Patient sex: F
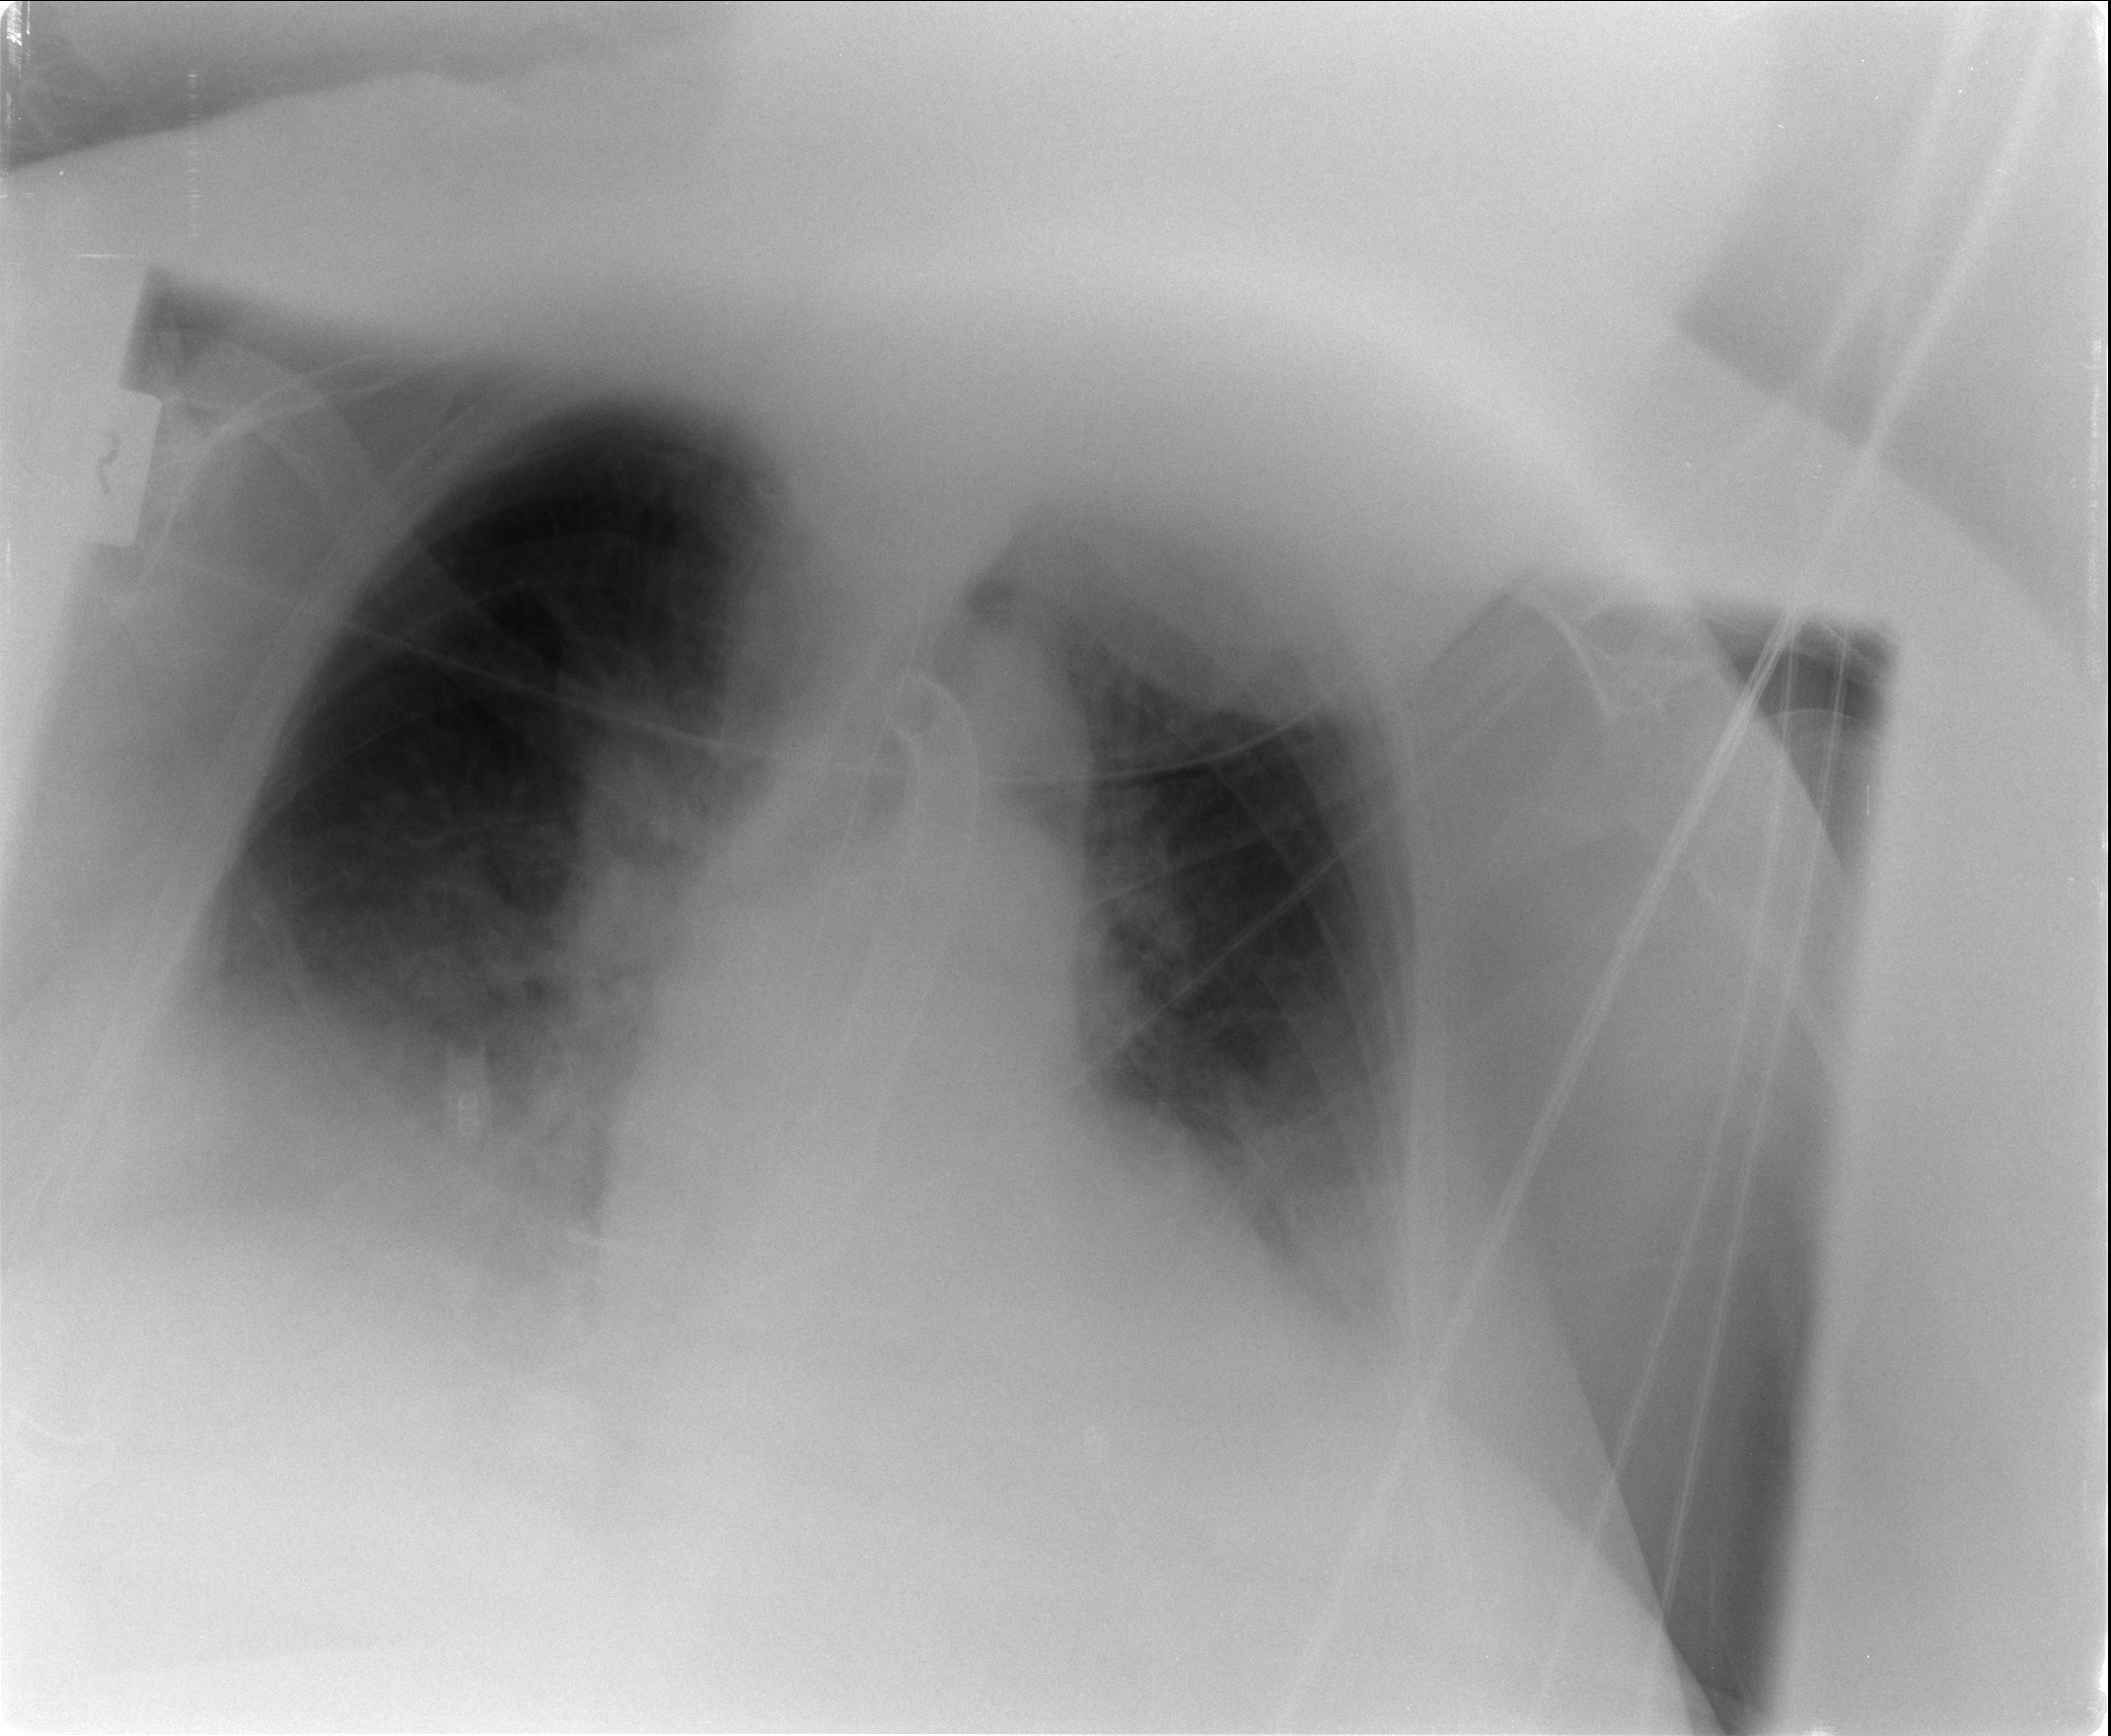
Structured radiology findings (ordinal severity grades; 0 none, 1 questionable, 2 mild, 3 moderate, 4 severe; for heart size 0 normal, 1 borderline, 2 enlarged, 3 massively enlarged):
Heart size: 1
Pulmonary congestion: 2
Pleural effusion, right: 2
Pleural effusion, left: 2
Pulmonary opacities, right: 0
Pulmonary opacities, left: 0
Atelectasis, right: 2
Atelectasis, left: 2